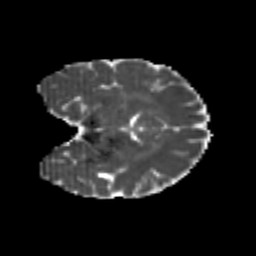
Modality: MD
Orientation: coronal
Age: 24
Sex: female
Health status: healthy
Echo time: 0.074 s